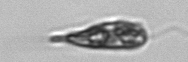
Label: Euglena